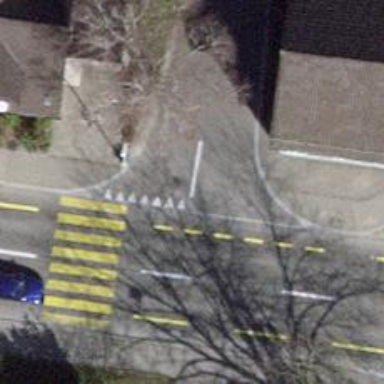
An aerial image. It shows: Unmarked crossing on footway.